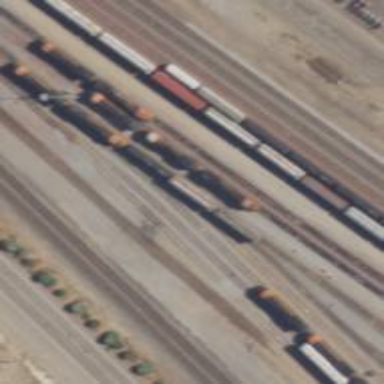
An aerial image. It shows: Railway yard.